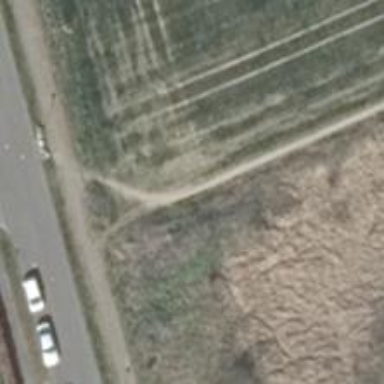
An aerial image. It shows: Path on the ground.